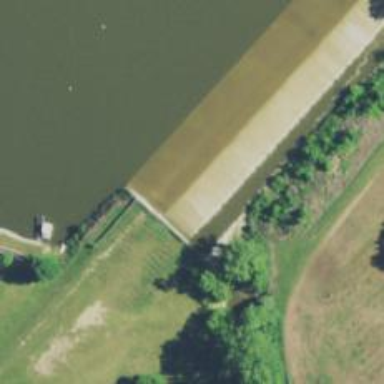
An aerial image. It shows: Dam along waterway.